Question: What type of restaurant is it?
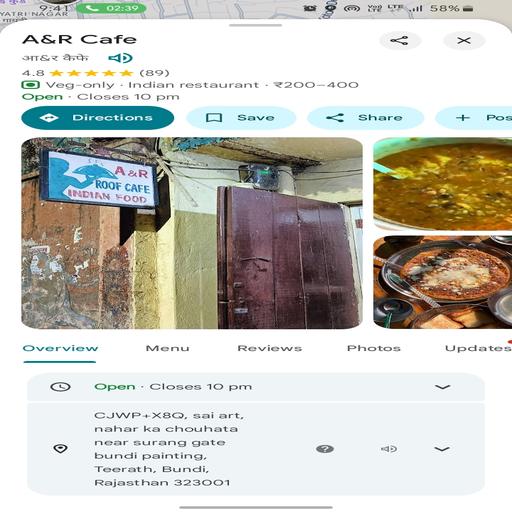
Answer: Indian restaurant